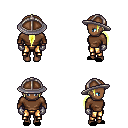
a pixel art fantasy rpg character, female body template, human, dark skin, brown long-sleeve shirt, gold greaves, gold ponytail hairstyle, chain helm, metal gloves, black slippers, four views (front, back, left, right), 2x2 character sprite sheet, small pixel art, hard edges, no anti-aliasing